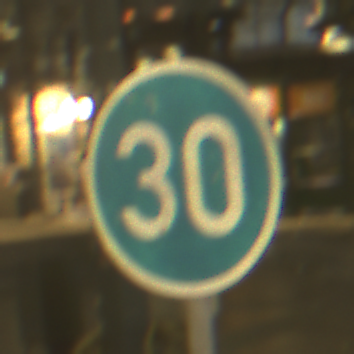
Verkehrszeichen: VorgeschriebeneMindestgeschwindigkeit
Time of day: Night
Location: Outdoor (Urban)
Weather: Overcast
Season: NotSpecified
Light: Artificial